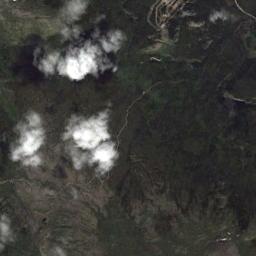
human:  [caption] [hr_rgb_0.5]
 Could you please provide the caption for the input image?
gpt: Sparse white clouds on the ground where brown and green intersect .

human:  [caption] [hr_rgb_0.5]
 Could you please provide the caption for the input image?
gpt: The cumulus clouds are located above the land covered by dense vegetation and some roads go through the land .

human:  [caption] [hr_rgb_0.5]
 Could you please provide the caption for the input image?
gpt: The white cloud is above the mountain .

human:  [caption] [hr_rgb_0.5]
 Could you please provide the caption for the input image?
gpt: There is a little thin cloud above the farmland .

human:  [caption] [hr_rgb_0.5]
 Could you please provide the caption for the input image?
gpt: A few pieces of clouds over a mountain .